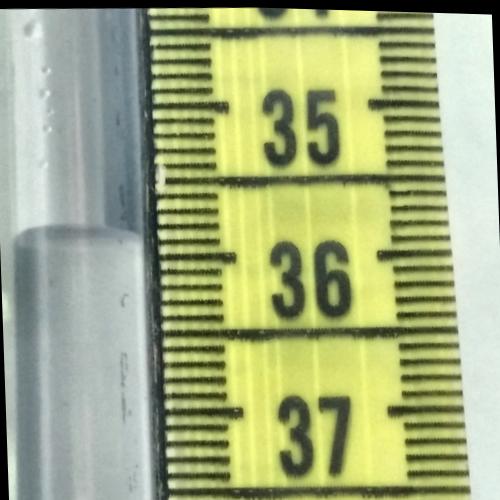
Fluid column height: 35.9 cm